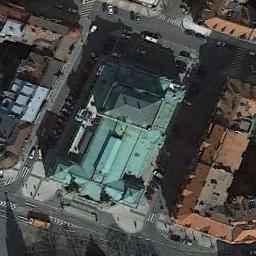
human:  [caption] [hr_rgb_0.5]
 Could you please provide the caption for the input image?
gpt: The church with some green sloping roofs is surrounded by other buildings and some roads .

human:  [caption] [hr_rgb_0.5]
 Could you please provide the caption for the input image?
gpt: The blue church is surrounded by some buildings with a road passed by .

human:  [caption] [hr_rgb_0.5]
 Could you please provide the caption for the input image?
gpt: A blue-roofed church surrounded by trees and buildings and roads with many cars .

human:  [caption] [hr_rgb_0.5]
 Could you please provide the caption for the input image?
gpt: This is a church  There are a lot of cars parked around it .

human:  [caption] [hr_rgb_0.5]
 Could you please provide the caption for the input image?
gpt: There are many buildings near the church .